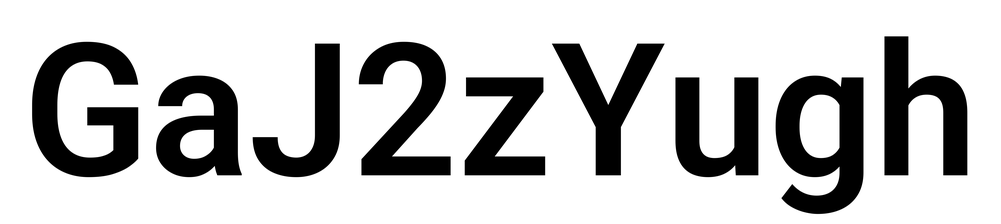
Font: Roboto_SemiBold